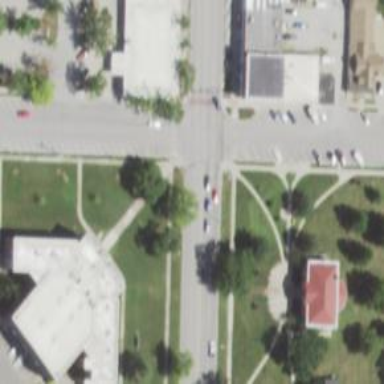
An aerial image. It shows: Marked crossing on footway.